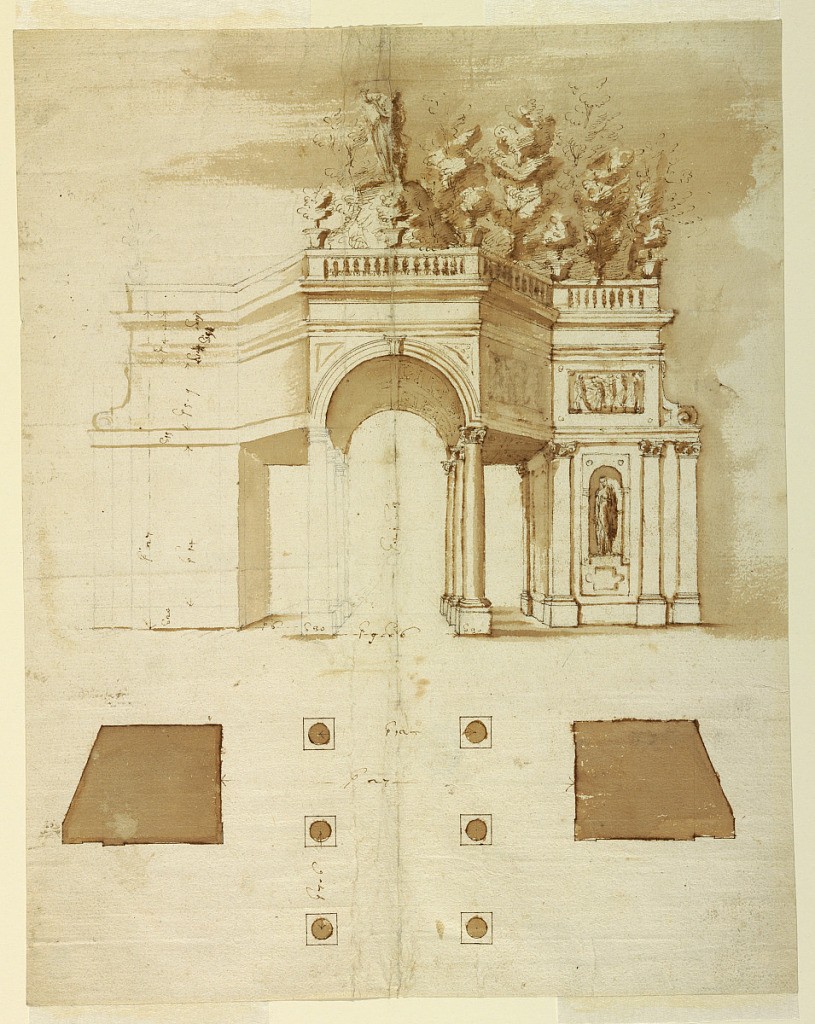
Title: Design for a loggia
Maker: Carlo Rainaldi, 1611 - 1691
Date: ca. 1660–75
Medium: Lead pencil, pen and ink, bistre on paper
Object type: Drawing
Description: On top, the elevation. Part of the left half only is outlined. Bottom: the plan, scheme of a triumphal arch. A Palladian arch with two rows of three columns each, and with projecting central opening. Pentagonal walls are shown laterally. Thin fronts are to show statues in niches flanked by pilasters in the ground sections, reliefs in the upper sections. A balustrade with plants in pots is on top. From the roof rises a pedestal of soil, with a statue surrounded by trees. Measurements are inscribed.